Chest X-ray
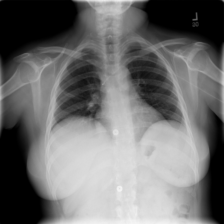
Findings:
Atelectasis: negative
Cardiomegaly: negative
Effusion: negative
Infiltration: negative
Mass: negative
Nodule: negative
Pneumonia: negative
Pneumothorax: negative
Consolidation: negative
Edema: negative
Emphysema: negative
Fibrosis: negative
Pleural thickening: negative
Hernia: negative